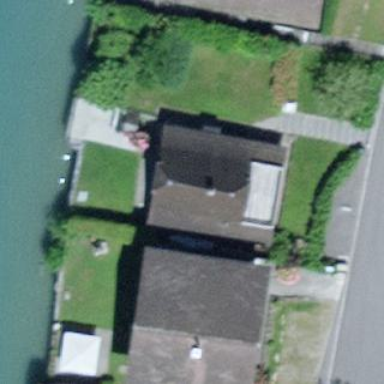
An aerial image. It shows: Residential building.